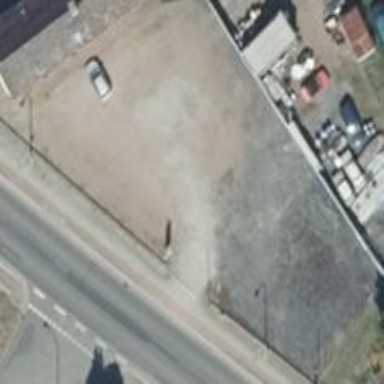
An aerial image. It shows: Parking area with surface.